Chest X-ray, AP view. Patient: 56 years old, sex M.
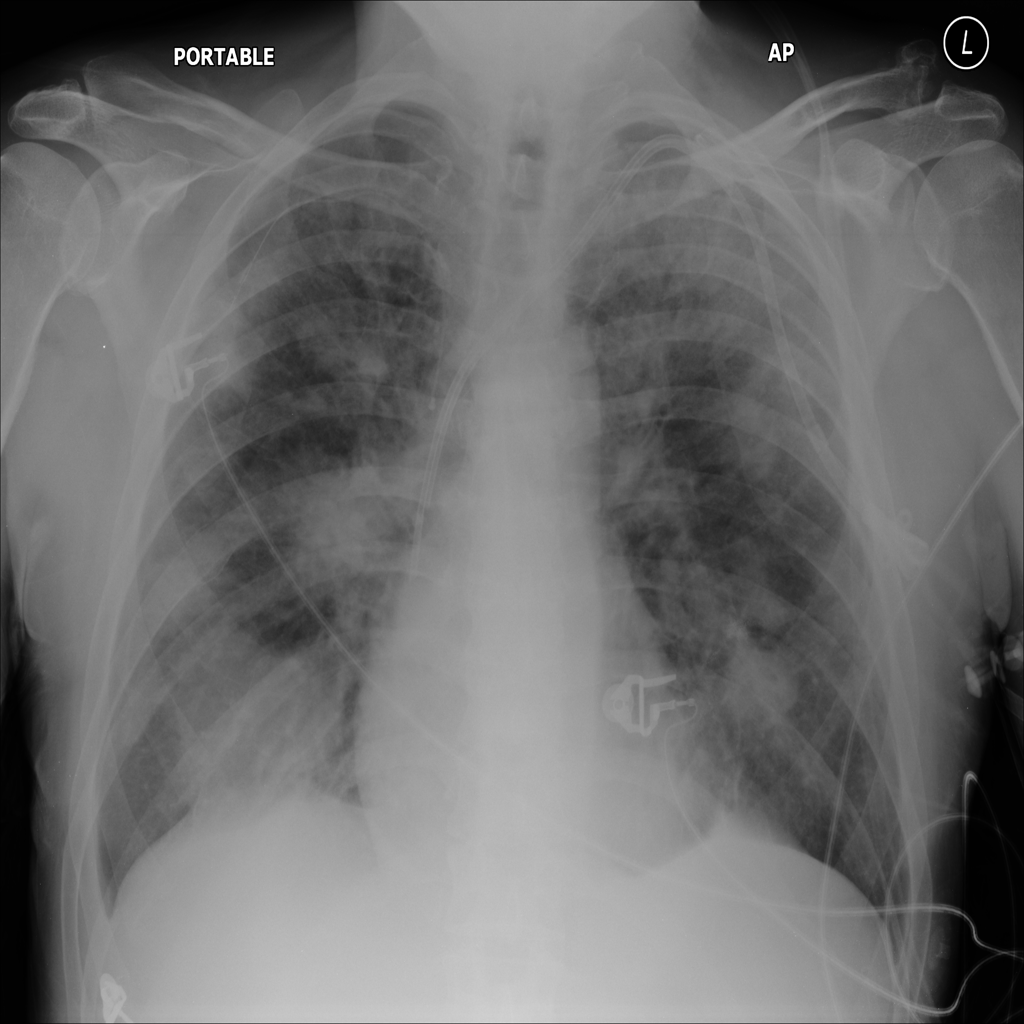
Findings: Nodule